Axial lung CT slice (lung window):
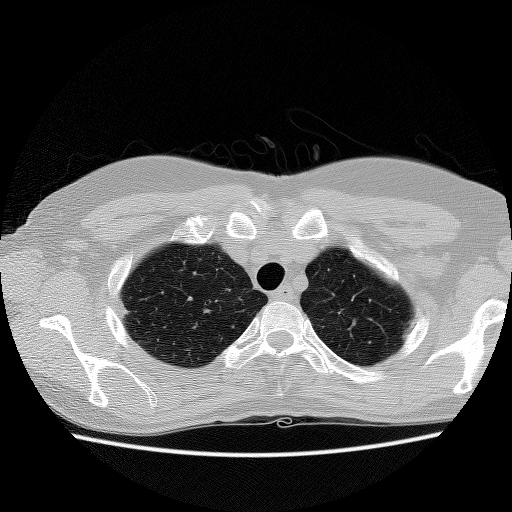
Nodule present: no